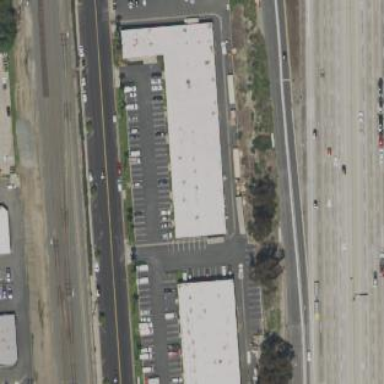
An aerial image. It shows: Commercial building.